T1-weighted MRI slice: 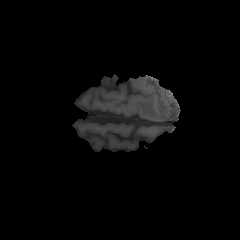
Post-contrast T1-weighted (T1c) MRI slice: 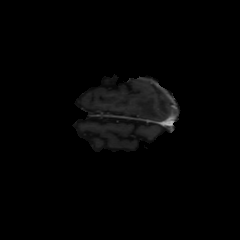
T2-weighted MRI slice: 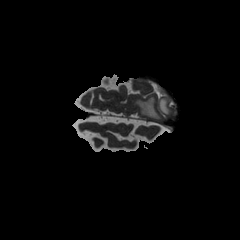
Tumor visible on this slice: yes